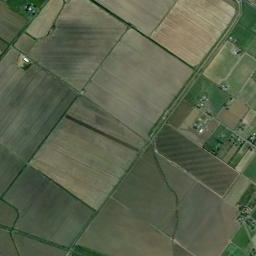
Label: rectangular_farmland